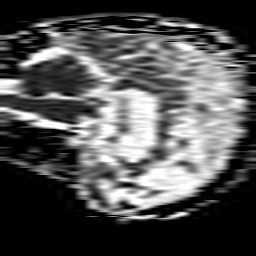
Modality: ADC
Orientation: sagittal
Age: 61
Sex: male
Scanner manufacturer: philips
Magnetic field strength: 1.5 T
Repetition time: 3.809 s
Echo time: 0.09719 s